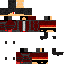
A male human skin with dark skin, wearing brown long hair dressed in a red suit and red pants, featuring a closed mouth.